Group 1:
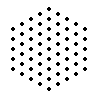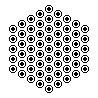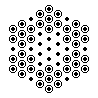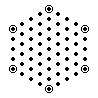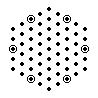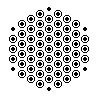
Group 2:
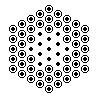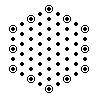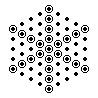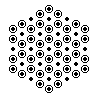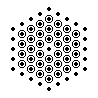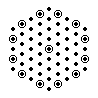
Rule separating the two groups: Circled points are all possible vertices a regular hexagon with a particular side length can take, provided that each of its corners lie on a grid point vs. not so.
Author: Leo Crabbe